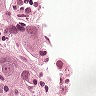
Metastatic tissue present: yes